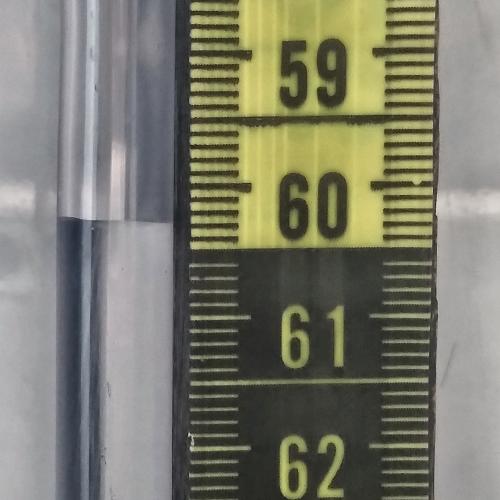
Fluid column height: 60.3 cm